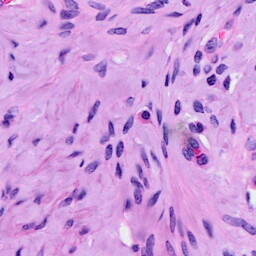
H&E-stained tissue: Cervix